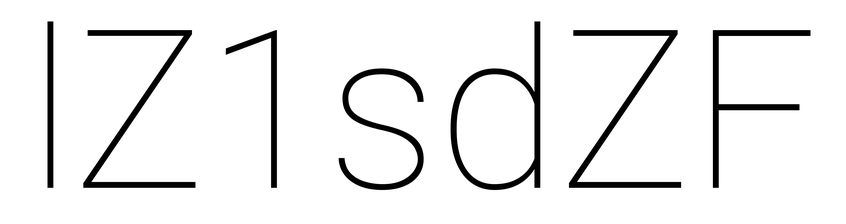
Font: Roboto_Thin